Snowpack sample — Snodgrass Mountain, Crested Butte, Colorado (2/4/25, 12:06 PM MST)
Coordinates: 38.923, -106.968
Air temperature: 35 °F
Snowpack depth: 80 cm
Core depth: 50 cm
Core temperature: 30.2 °F
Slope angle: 14°, slope face: 78°
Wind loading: low
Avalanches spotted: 0
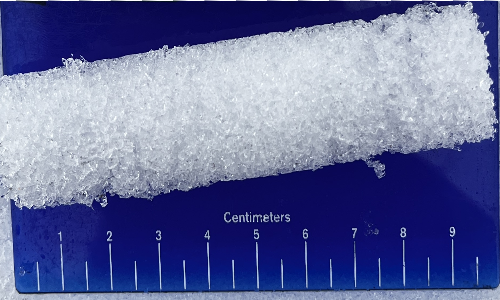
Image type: core
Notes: No avalanches nearby, unusually warm weather for the last month reported by residents, Collected 25 yards from treeline